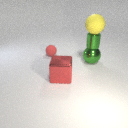
large green metal sphere to the right of large red metal cube